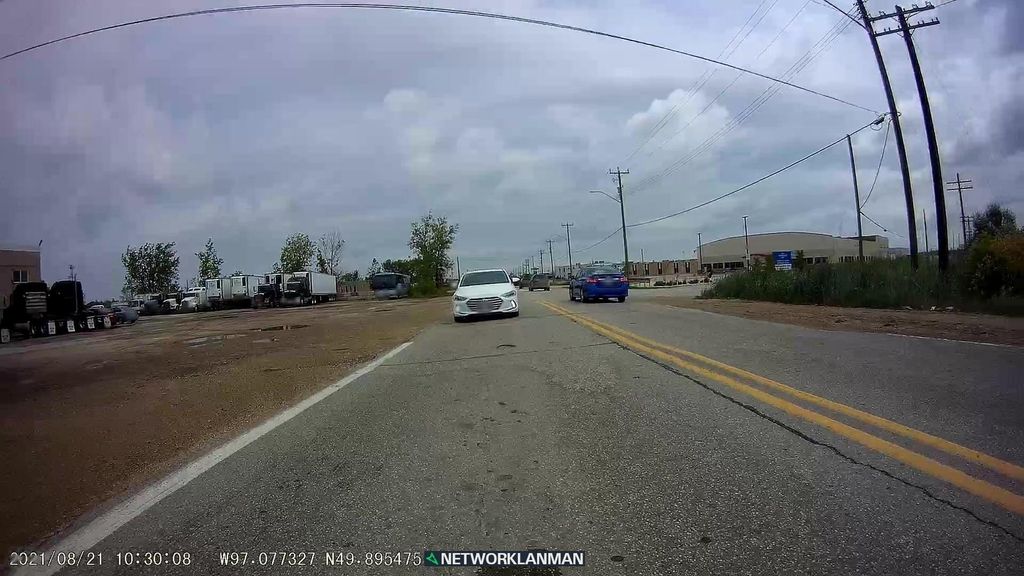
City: winnipeg